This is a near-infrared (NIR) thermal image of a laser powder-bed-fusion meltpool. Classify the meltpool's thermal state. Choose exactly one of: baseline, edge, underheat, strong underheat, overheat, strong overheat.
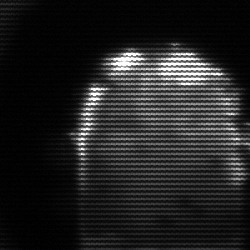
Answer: baseline